Interaction volume radius: 5 \u00c5
Interaction volume height: 15 \u00c5
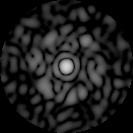
Disorder parameter: 0.8329